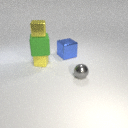
small yellow metal cube above small yellow rubber cube